Current action and preconditions to check: trajectory_clear

Your task: For each precondition in the list above, predict whether it will hold at this action.

Consider the current scene as observed from the mobile robot's camera, and analyze the predicted future states of all dynamic agents (e.g., people, animals, vehicles, or any moving entities) within the NEXT SECOND.

IMPORTANT: Only answer "very likely" if you are absolutely certain—based on strong, clear evidence—that a dynamic agent will violate the precondition in the predicted future state. Do NOT answer "very likely" for unlikely, ambiguous, or low-probability risks.

Ask yourself for each precondition: Is there a high probability, with clear and convincing evidence, that the predicted future states of any dynamic agent will interfere with the predicted future state of the currently executing action within the NEXT SECOND, causing that precondition to fail?

Assess the risk level based on these predictions. Use "likely" or "very likely" if motions create a clear risk of interference.

Use "neutral" or "improbable" if agents are nearby but their predicted paths are clearly diverging or non-conflicting.

Failure Risk Categories: "very improbable", "improbable", "neutral", "likely", "very likely"

Answer Format: Output ONLY the probability_of_failure value from these categories: "very improbable", "improbable", "neutral", "likely", "very likely"

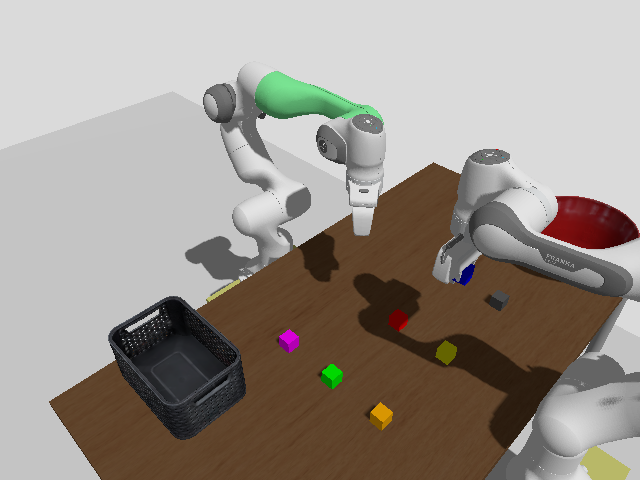

Answer: improbable